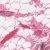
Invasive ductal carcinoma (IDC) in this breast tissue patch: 0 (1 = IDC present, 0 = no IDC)